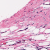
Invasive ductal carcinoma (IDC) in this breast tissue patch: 0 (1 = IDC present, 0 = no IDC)